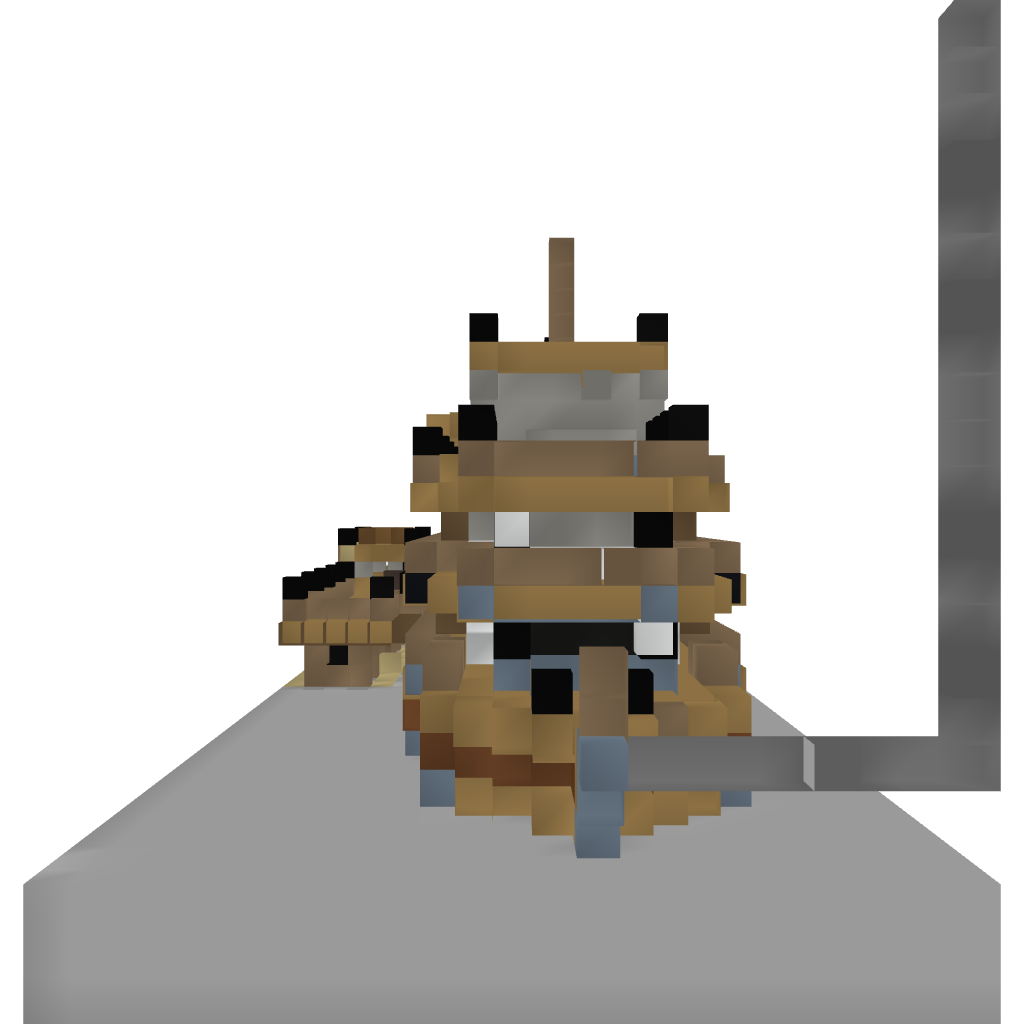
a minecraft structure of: AxiumSA Luxury Liner